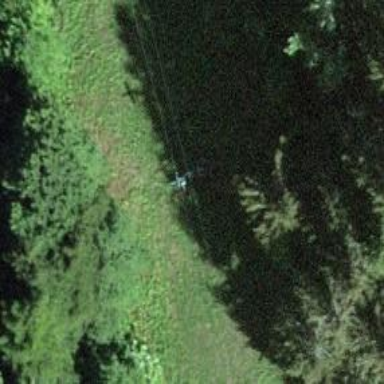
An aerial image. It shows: Pylon used for aerialway.